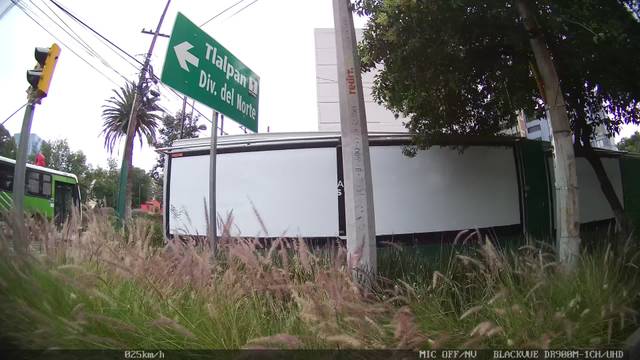
Region: Mexico
Coordinates: 19.366, -99.178